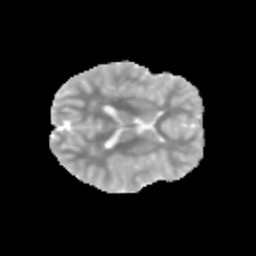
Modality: MD
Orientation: axial
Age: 9
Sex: female
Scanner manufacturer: siemens
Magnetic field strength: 3 T
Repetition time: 3.8 s
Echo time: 0.07 s